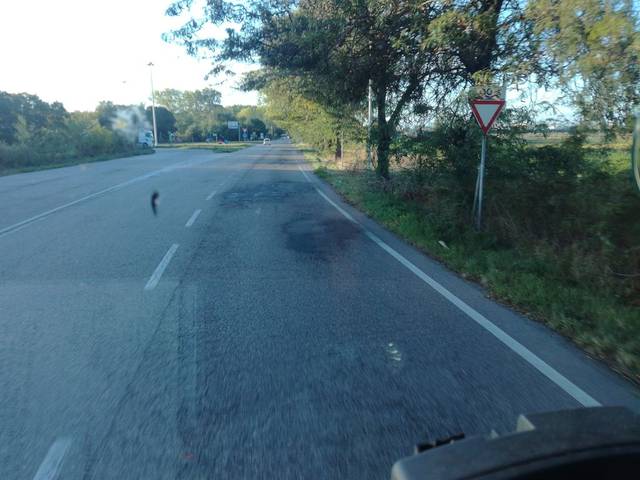
Region: Italy
Coordinates: 44.446, 12.226